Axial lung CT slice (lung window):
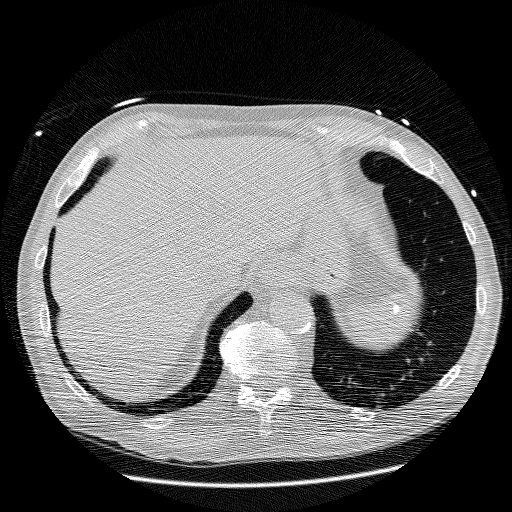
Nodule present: no